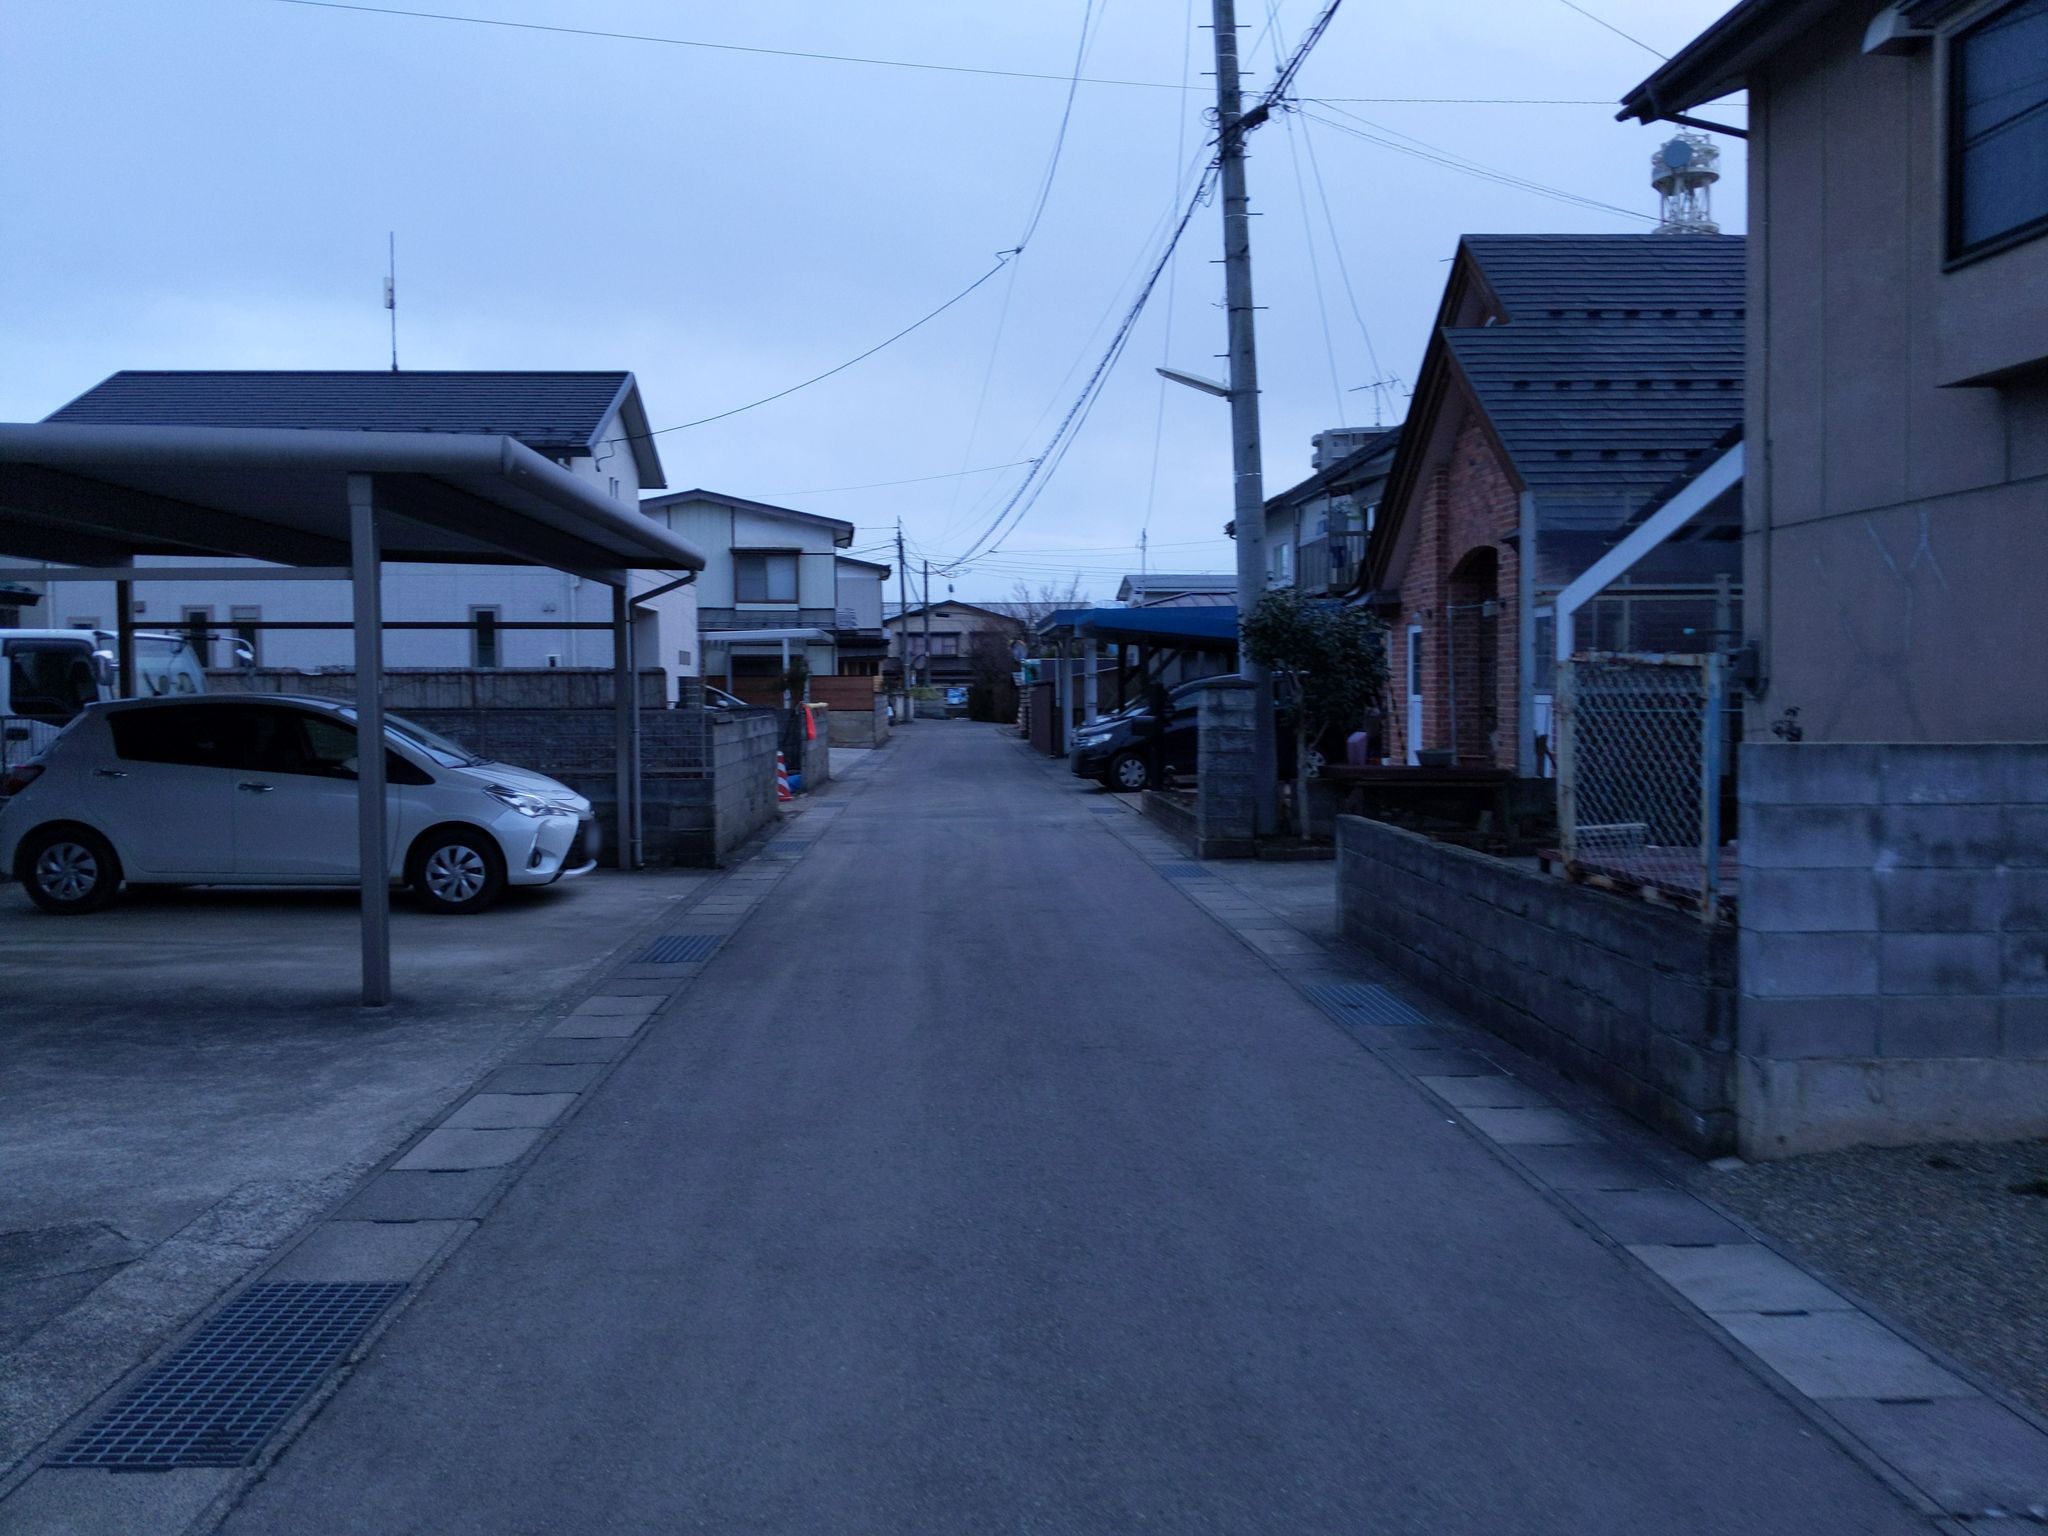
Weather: snowy
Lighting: day
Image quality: good
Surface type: walking surface
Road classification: steps, unclassified
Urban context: urban centre
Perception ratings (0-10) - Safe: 1.26, Lively: 5.42, Beautiful: 3.35, Boring: 2.77, Depressing: 4.45, Wealthy: 2.12